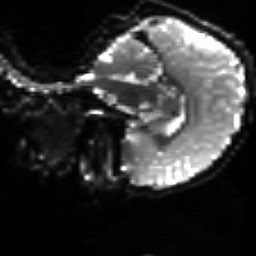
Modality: sbref
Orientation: sagittal
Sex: male
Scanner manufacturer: siemens
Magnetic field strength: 3 T
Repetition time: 5 s
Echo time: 0.071 s